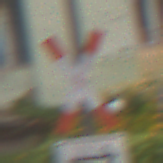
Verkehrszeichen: Andreaskreuz
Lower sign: RichtungsangabeDurchPfeile4
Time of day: MorningAfternoon
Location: Outdoor (Urban)
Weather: Overcast
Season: NotSpecified
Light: Natural